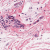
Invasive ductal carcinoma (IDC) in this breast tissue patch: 0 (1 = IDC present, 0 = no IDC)